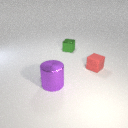
large purple metal cylinder in front of small red rubber cube